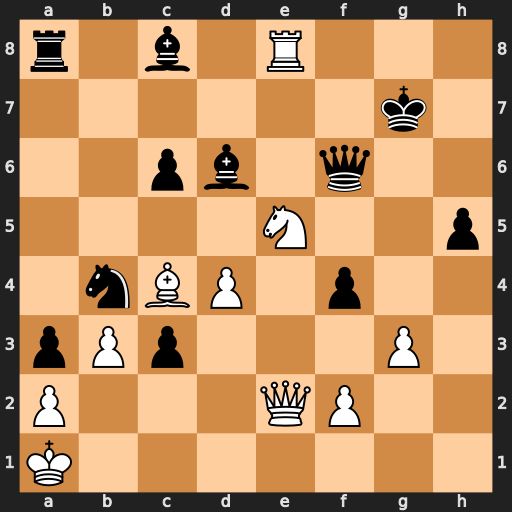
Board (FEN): r1b1R3/6k1/2pb1q2/4N2p/1nBP1p2/pPp3P1/P3QP2/K7
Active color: w
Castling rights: -
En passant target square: -
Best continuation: Qxh5 Bf8 Rxc8 Rxc8 Qg4+